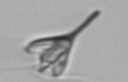
Label: Pyramimonas_longicauda